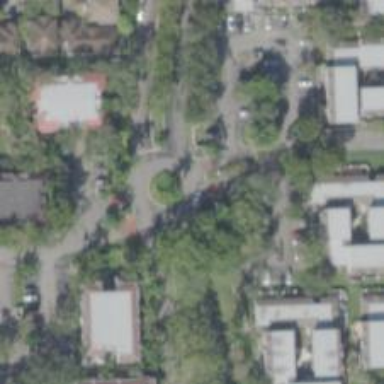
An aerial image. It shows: Circular junction on residential road.